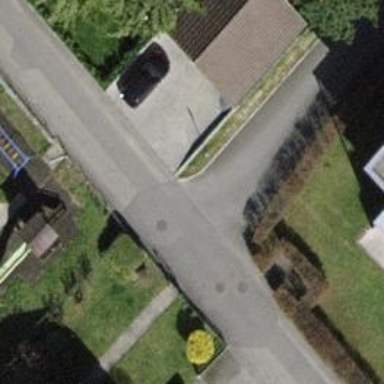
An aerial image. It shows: Residential road with sett surface.